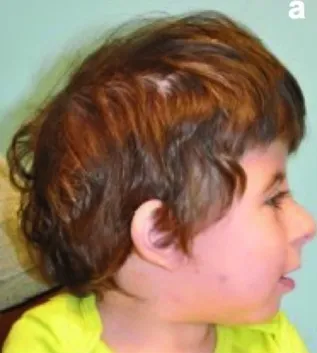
Clinical.
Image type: medical_photograph (oral_photograph)